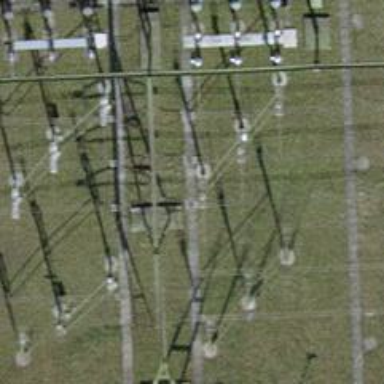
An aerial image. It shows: Insulator used in power equipment.